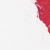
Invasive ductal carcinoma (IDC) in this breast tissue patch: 0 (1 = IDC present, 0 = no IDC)